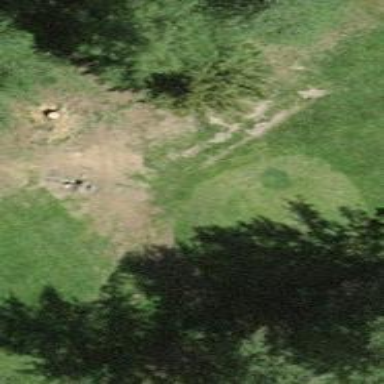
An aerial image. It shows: Golf tee.